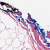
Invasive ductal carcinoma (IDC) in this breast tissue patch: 0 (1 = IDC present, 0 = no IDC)